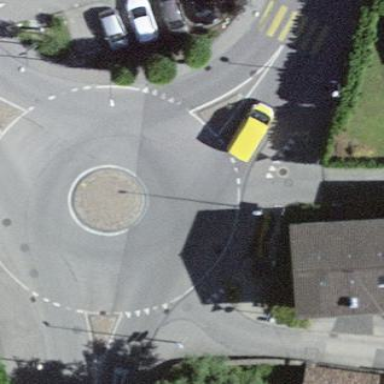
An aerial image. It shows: Tertiary road leading to roundabout.